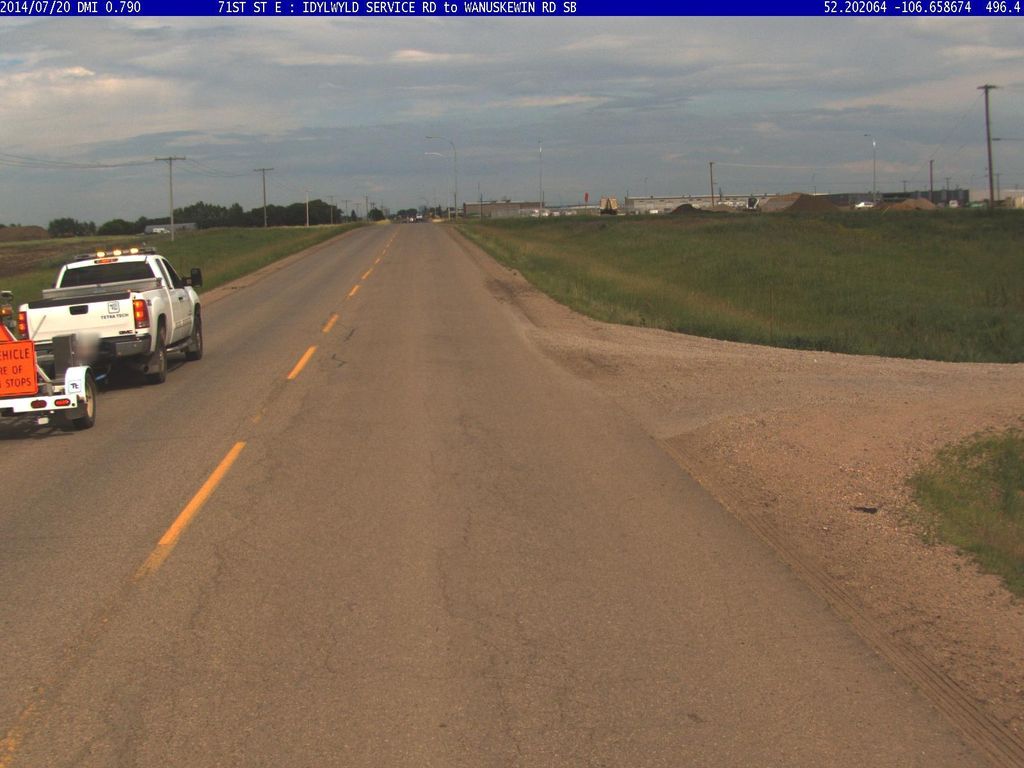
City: saskatoon